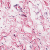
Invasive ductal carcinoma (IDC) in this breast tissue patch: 0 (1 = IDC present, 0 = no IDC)